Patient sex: M
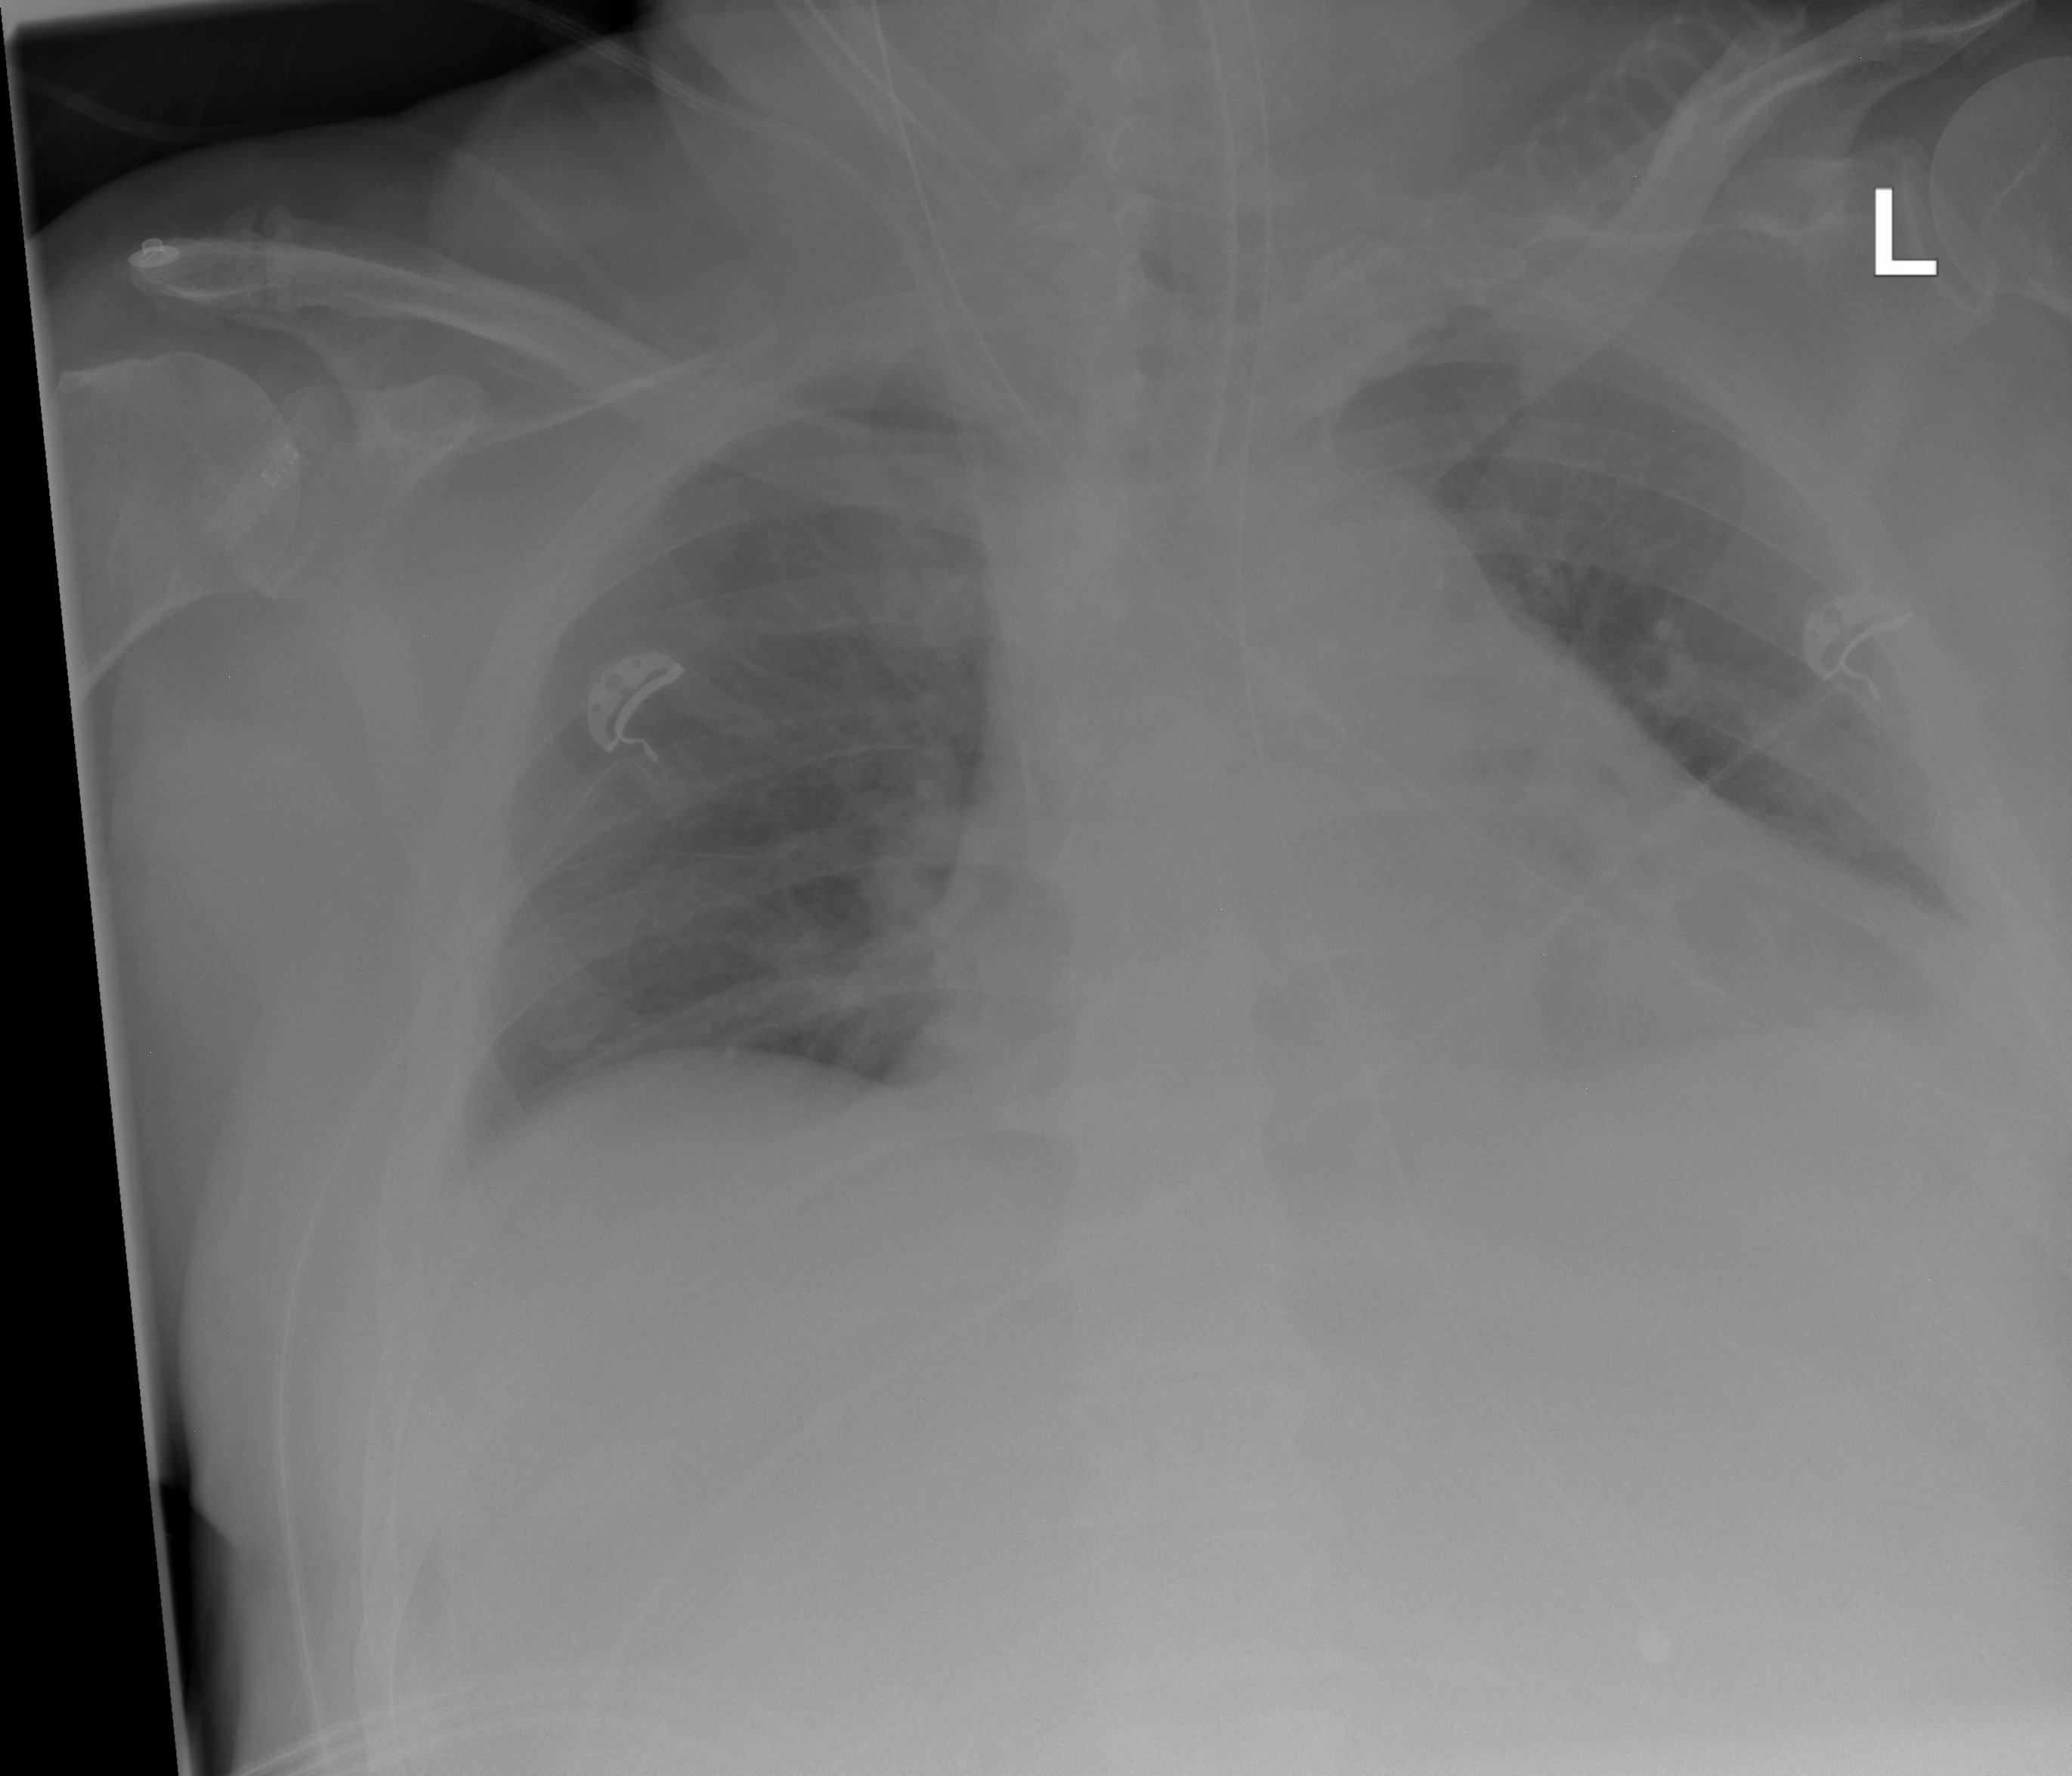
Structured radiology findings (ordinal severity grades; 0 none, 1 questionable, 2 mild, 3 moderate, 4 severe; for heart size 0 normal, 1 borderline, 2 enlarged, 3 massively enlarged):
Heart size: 2
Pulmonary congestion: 2
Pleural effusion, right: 0
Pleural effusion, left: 0
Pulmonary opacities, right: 0
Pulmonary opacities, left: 0
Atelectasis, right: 0
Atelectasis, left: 0